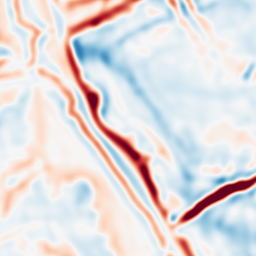
Category: multiscale
Decomposition family: log
Decomposition parameters: sigma: 5
Upsampling method: cubic_catmull_rom
Upsampling parameters: scale: 4
Upsampling scale: 4